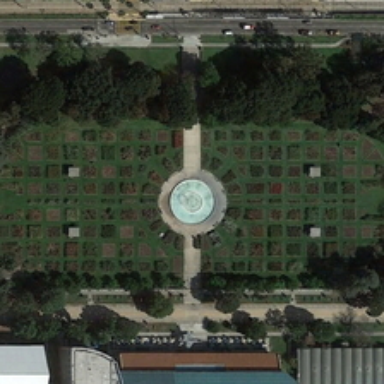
The square surrounded by trees is divided into many parts .